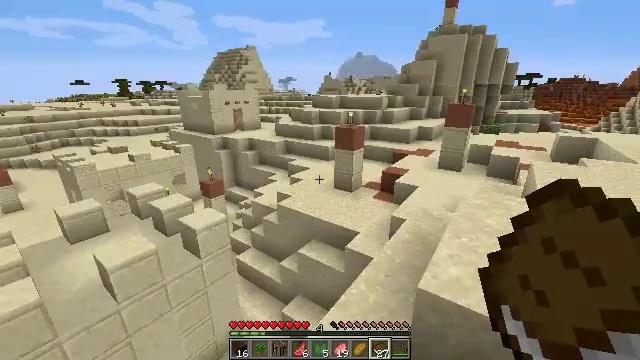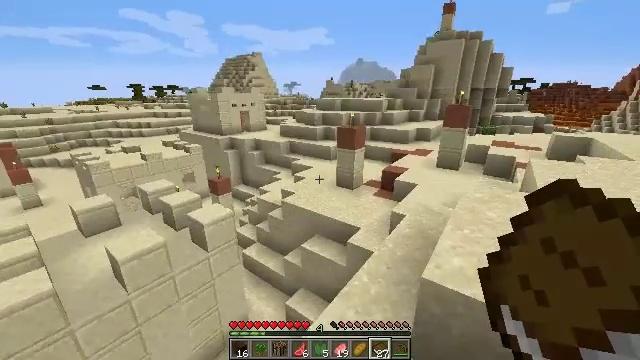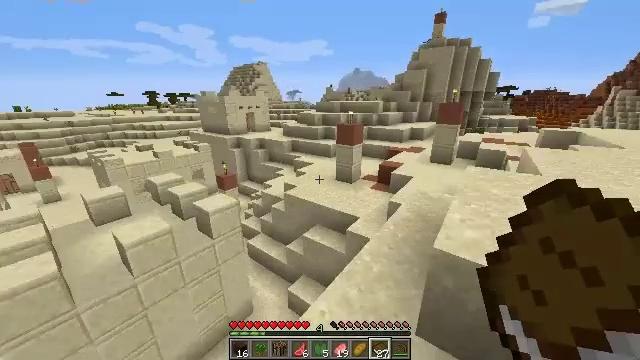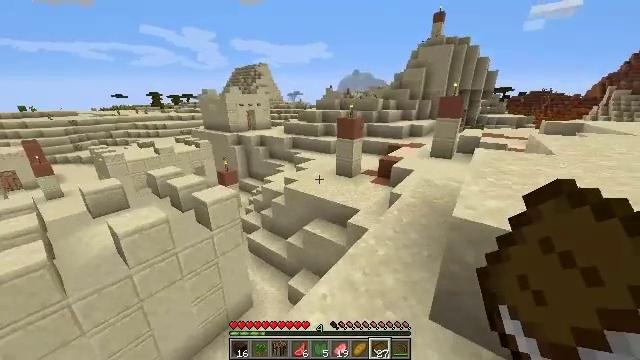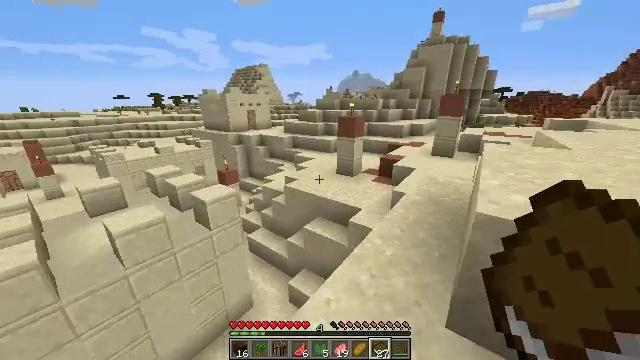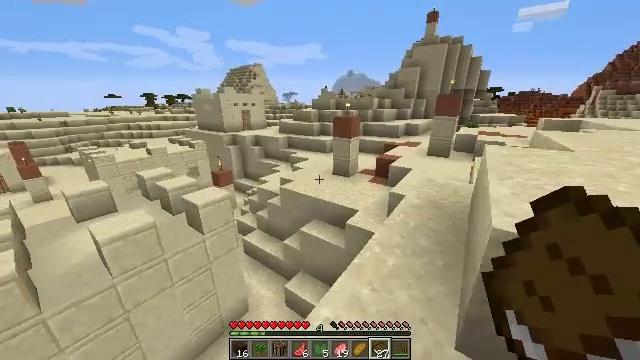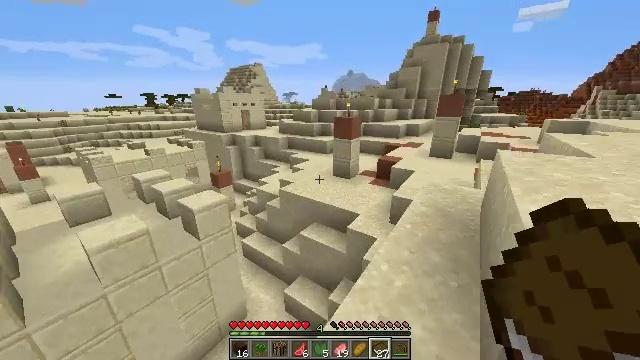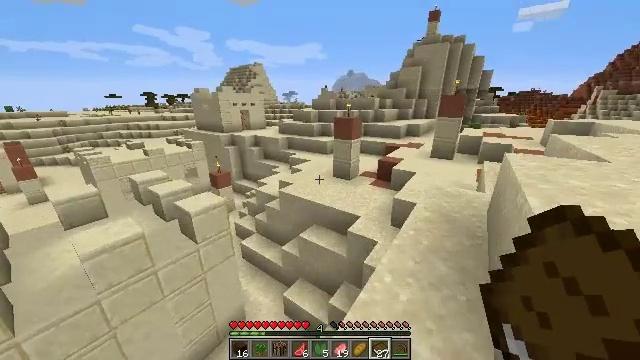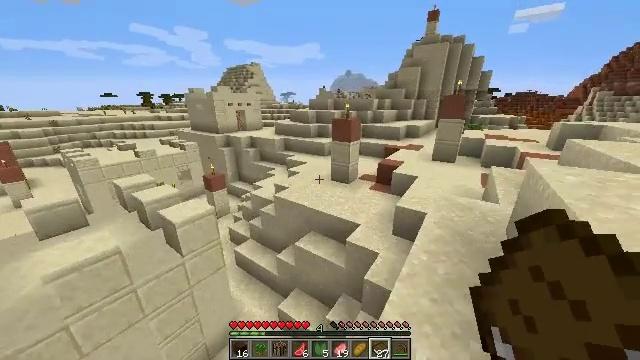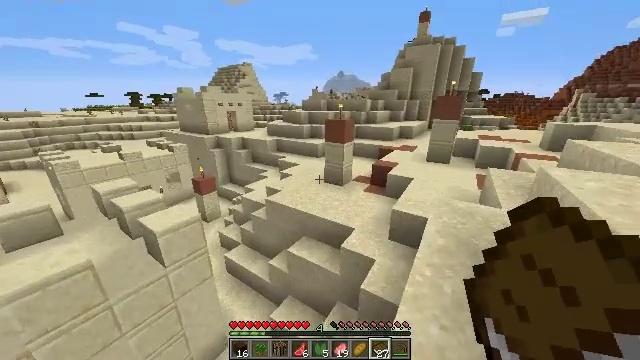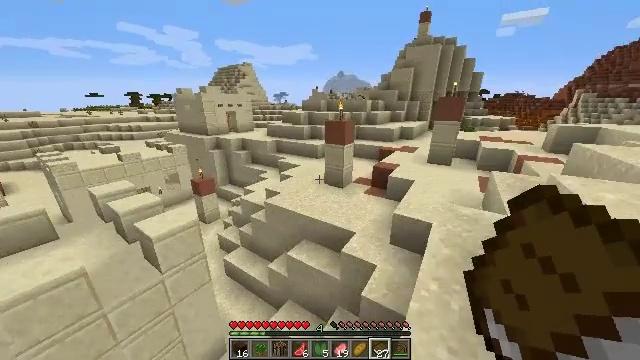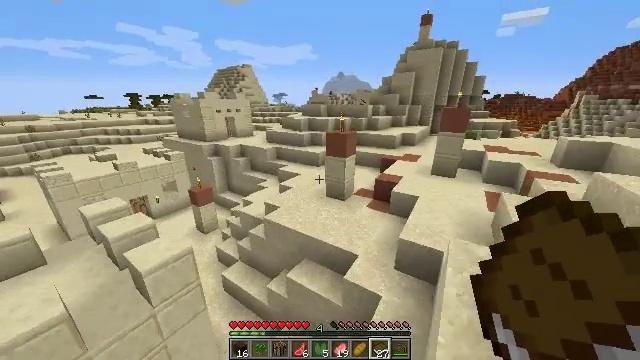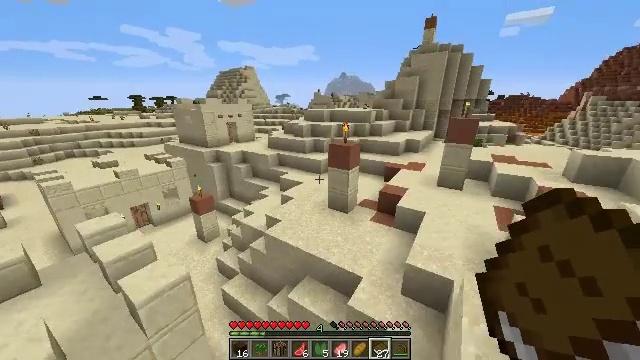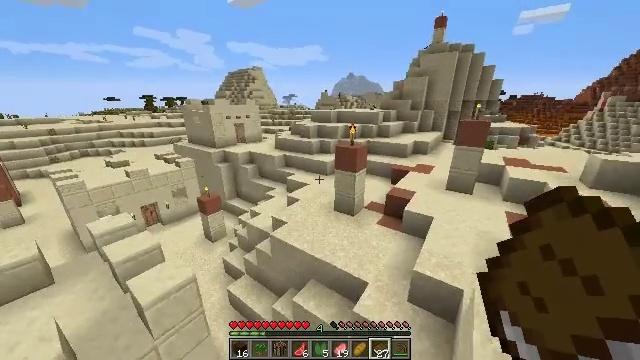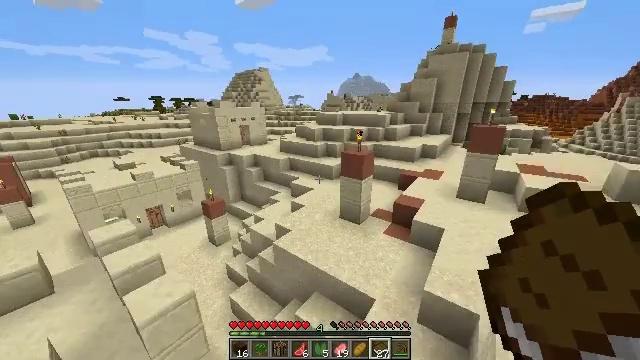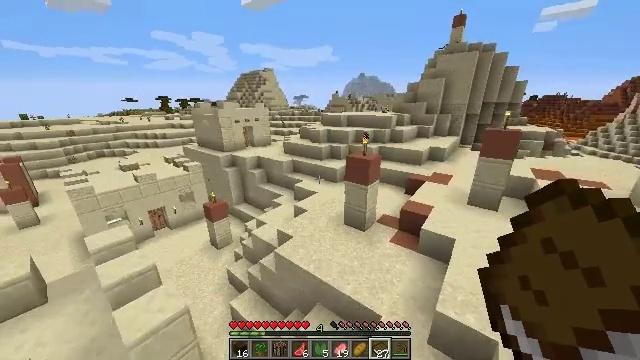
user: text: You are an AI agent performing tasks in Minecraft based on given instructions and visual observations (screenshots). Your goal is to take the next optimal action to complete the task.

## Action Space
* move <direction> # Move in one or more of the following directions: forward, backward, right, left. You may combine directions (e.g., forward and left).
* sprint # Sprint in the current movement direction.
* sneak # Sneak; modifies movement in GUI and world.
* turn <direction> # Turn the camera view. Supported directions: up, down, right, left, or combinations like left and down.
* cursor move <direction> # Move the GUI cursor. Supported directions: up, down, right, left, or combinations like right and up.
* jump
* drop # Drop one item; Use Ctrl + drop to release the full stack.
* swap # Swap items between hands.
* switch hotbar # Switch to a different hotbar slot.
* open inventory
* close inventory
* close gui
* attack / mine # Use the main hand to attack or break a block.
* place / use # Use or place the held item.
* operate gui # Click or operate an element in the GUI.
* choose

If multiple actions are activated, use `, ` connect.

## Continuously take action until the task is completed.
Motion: motion action
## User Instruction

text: Gather the potted cactus from the pot.
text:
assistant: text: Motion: move forward, sprint
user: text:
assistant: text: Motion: move forward, sprint
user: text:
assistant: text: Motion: move forward
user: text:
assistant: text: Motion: move forward
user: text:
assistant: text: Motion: move forward, turn right
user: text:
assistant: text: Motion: move forward
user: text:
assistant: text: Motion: move forward
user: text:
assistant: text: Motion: move forward
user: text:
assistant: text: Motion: move forward, turn right
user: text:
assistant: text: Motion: move forward, jump
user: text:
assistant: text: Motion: move forward, jump
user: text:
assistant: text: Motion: move forward, jump
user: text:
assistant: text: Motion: move forward, turn left, jump
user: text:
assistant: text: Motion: move forward, turn left, jump
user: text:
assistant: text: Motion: move forward, turn left, jump
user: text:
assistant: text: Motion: move forward, jump
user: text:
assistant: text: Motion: move forward, jump
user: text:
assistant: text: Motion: move forward, jump
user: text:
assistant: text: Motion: move forward, jump
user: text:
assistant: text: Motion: move forward, jump
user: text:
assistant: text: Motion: move forward, jump
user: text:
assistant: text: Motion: move forward, turn left, jump
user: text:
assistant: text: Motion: move forward, turn left, jump
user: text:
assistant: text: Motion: move forward, turn left, jump
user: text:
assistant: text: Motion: move forward, jump
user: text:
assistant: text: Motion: move forward, jump
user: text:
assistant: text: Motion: move forward, turn left, jump
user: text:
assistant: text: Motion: move forward, jump
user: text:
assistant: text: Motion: move forward, turn left, jump
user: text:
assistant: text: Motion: move forward, turn left, jump